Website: lowes
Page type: stored-credit-cards
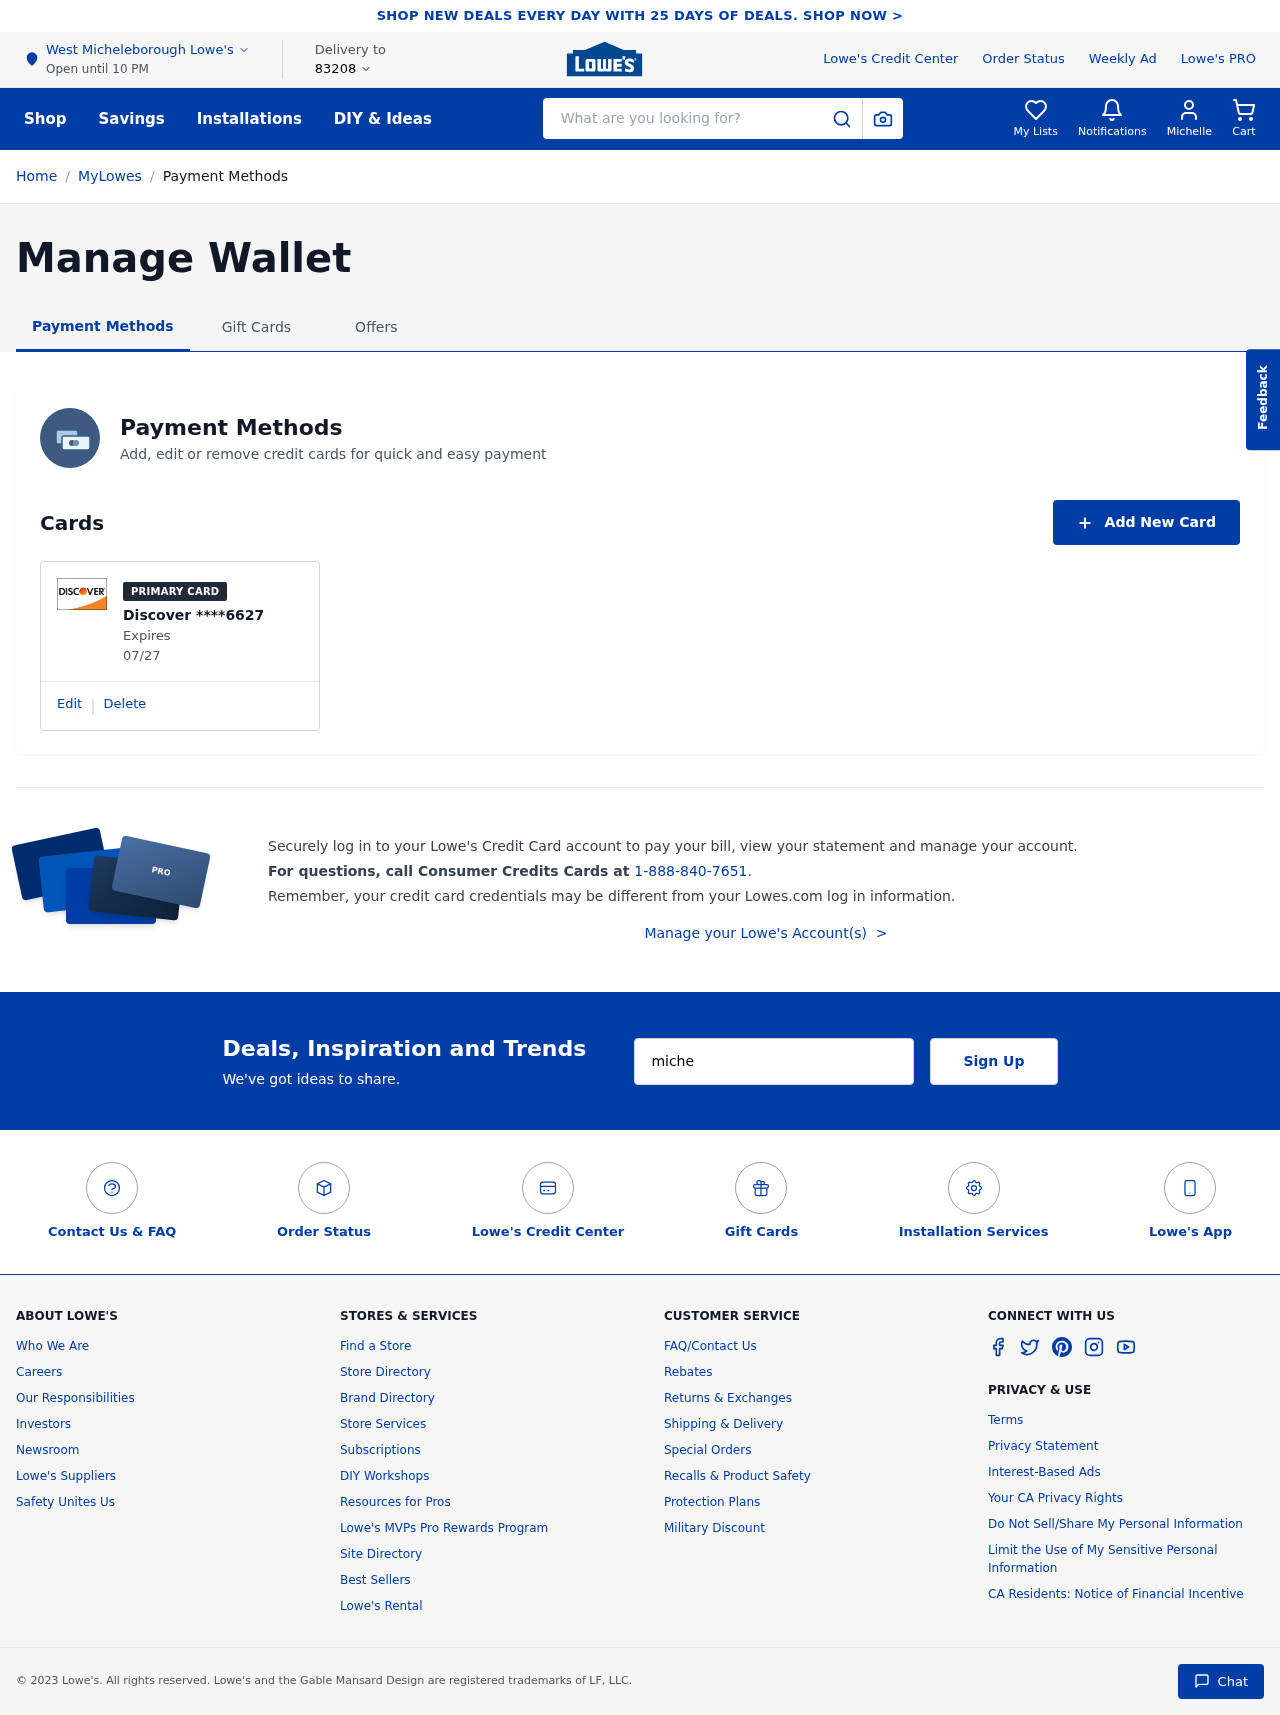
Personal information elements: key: PII_CARD_EXPIRY
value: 07/27
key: PII_CARD_LAST4
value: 6627
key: PII_CARD_TYPE
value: Discover
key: PII_CITY
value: West Micheleborough
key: PII_EMAIL
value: michellemolina@yahoo.com
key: PII_FIRSTNAME
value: Michelle
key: PII_POSTCODE
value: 83208
Search elements: key: HEADER_SEARCH
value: What are you looking for?